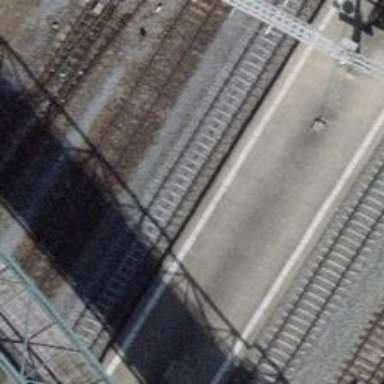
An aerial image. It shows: Single-track electrified railway with contact line.